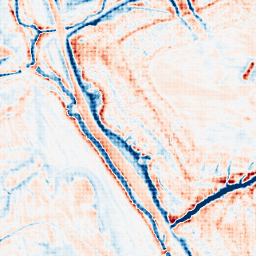
Category: edge_preserving
Decomposition family: anisotropic_diffusion
Decomposition parameters: iterations: 50
kappa: 100
gamma: 0.15
Upsampling method: sinc_hamming
Upsampling parameters: scale: 4
kernel_size: 4
Upsampling scale: 4